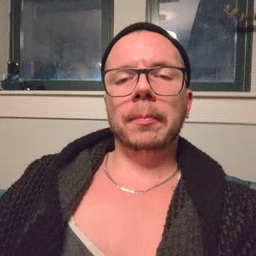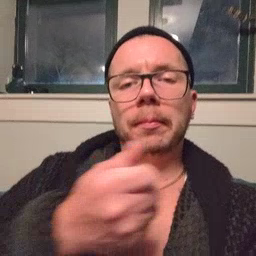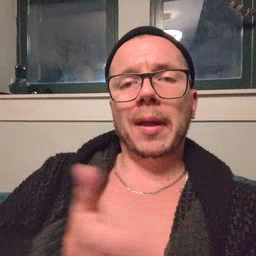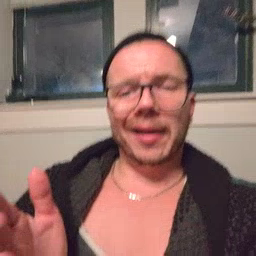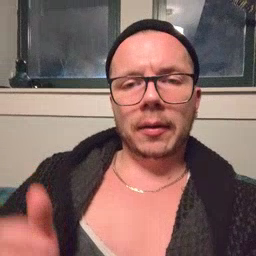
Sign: any